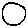
Label: circle